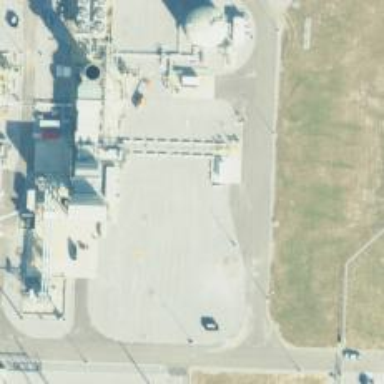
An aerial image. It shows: Gas-powered generator.